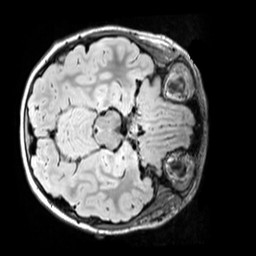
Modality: FLAIR
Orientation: axial
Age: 12
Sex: female
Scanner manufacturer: siemens
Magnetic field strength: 3 T
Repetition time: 5 s
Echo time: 0.388 s